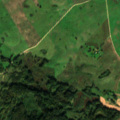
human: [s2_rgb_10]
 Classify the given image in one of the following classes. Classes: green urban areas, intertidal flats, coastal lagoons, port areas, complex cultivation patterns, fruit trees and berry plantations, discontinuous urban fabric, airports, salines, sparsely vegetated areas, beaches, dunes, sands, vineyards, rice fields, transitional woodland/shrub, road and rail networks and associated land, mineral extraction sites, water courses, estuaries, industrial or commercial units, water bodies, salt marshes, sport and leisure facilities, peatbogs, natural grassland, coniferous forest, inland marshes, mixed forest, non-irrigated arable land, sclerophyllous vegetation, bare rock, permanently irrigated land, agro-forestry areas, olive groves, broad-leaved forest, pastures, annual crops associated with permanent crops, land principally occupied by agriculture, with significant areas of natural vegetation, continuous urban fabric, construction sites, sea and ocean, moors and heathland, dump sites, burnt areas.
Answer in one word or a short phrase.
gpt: non-irrigated arable land, pastures, land principally occupied by agriculture, with significant areas of natural vegetation, mixed forest